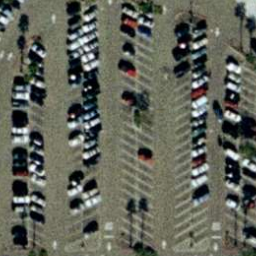
Label: parking lot